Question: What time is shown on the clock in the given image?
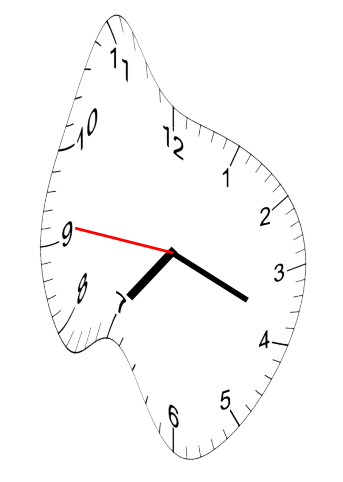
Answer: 07:18:46